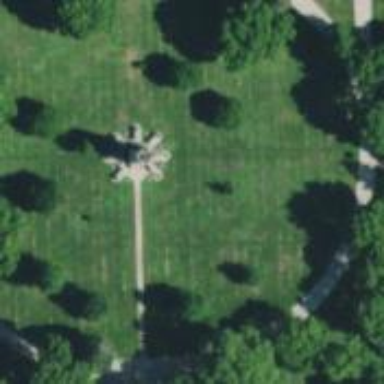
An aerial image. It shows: Historic monument.